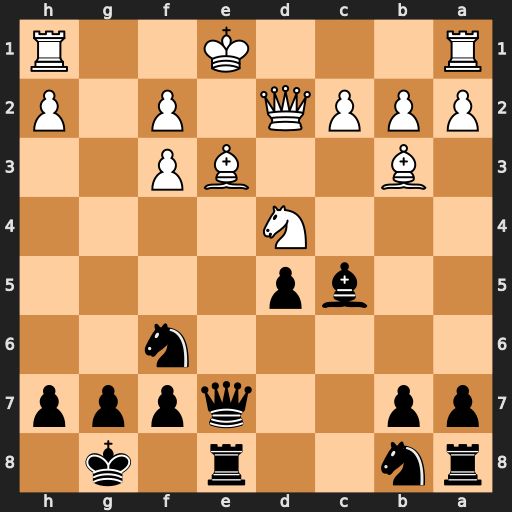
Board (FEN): rn2r1k1/pp2qppp/5n2/2bp4/3N4/1B2BP2/PPPQ1P1P/R3K2R
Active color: b
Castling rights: KQ
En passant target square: -
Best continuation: Bxd4 Qxd4 Nc6 O-O-O Nxd4